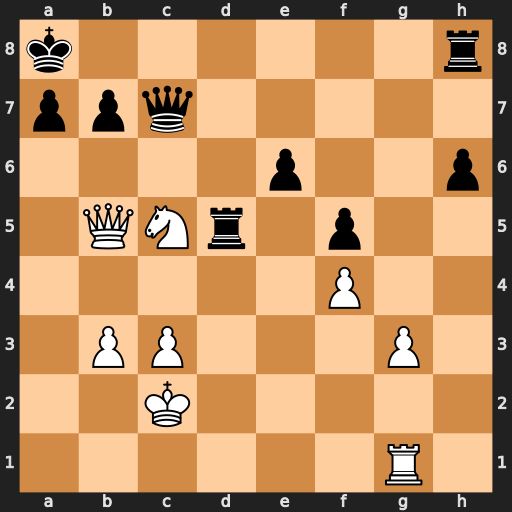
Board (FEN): k6r/ppq5/4p2p/1QNr1p2/5P2/1PP3P1/2K5/6R1
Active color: w
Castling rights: -
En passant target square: -
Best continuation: Nxe6 Qxf4 gxf4 Rxb5 Nc7+ Kb8 Nxb5